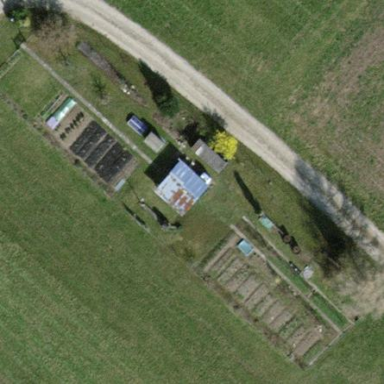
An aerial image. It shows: Allotments area.